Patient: sex M, age 60
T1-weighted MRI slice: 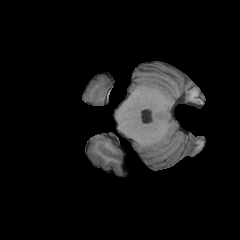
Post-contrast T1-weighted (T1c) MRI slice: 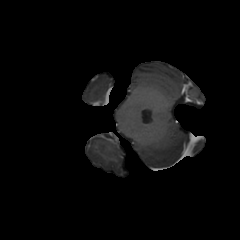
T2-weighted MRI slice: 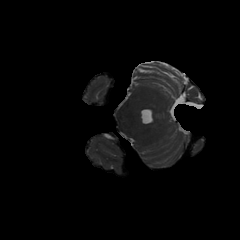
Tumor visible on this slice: no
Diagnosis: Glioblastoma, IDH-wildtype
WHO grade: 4